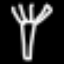
Label: fork